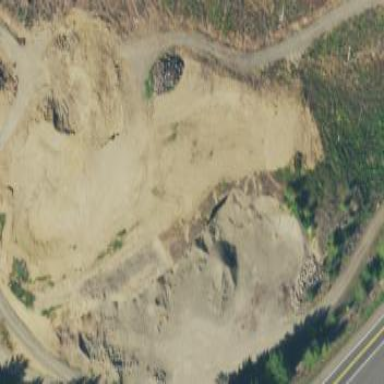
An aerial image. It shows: Quarry area.